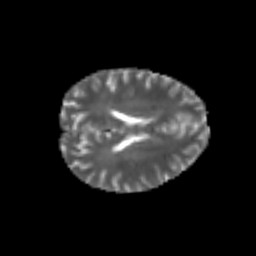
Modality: T2w
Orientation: axial
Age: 25
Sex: male
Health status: healthy